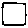
Label: square